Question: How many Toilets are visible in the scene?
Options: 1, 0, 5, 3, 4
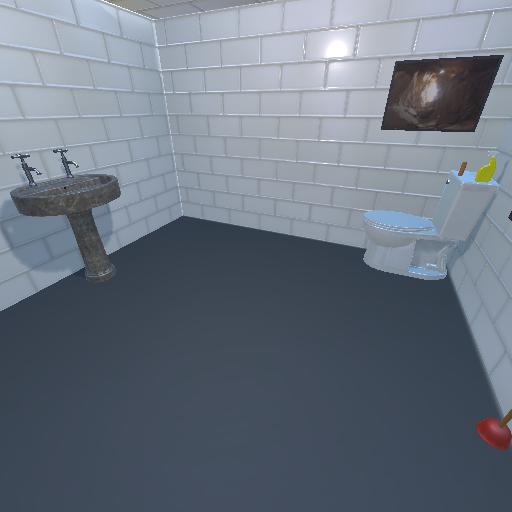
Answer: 1